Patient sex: M
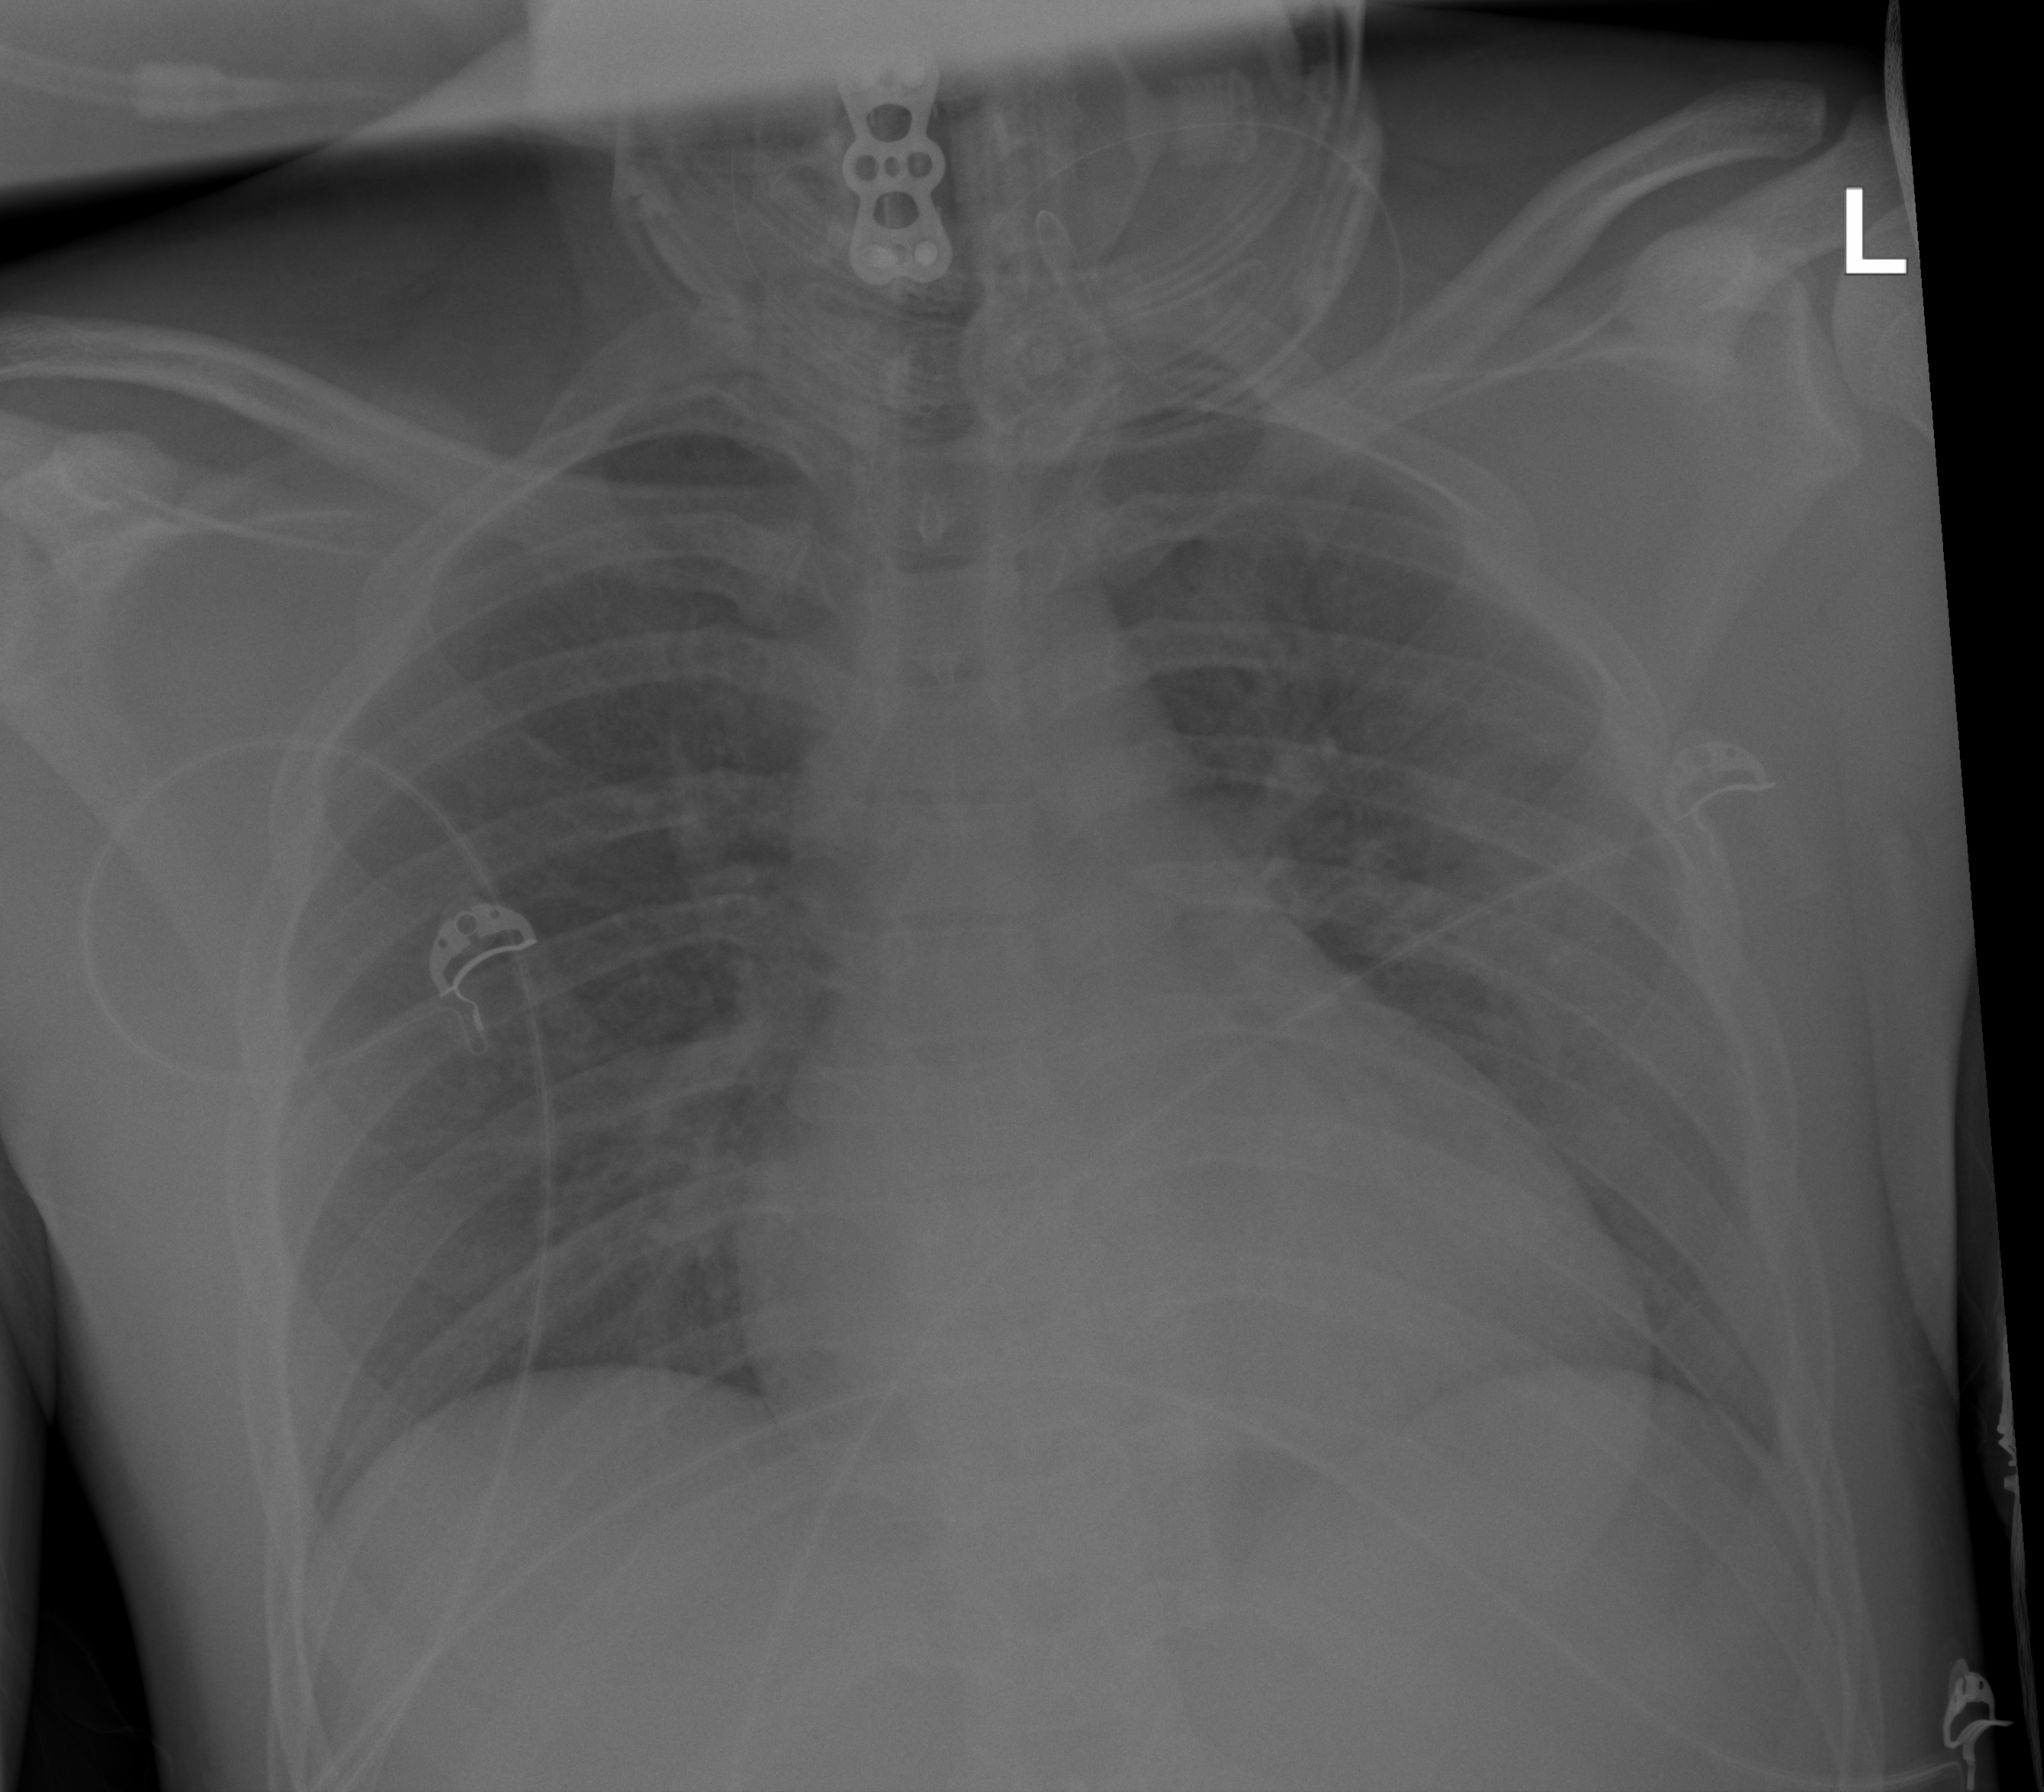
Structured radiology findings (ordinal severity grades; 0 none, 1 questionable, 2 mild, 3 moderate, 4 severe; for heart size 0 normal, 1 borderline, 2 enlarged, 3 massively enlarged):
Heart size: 1
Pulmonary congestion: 2
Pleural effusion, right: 0
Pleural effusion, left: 0
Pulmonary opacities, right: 2
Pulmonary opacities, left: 2
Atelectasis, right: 2
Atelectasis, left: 2